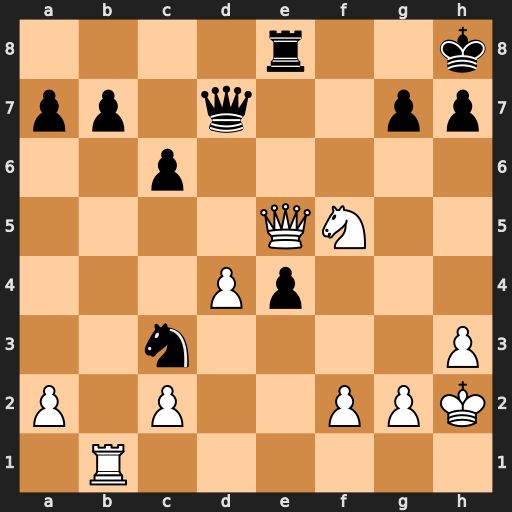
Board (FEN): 4r2k/pp1q2pp/2p5/4QN2/3Pp3/2n4P/P1P2PPK/1R6
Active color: w
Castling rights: -
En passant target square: -
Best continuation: Rxb7 Rxe5 Rxd7